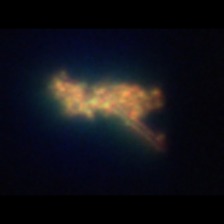
Taxon: Unknown_detritus
Group: Unknown